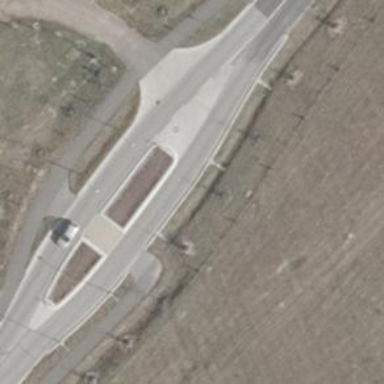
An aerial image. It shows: Traffic calming island.